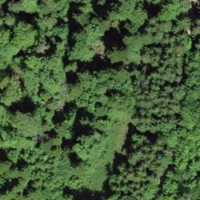
EUNIS habitat code: 41
Species observed at this site:
Hippocrepis emerus